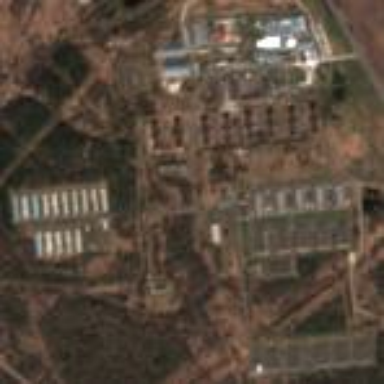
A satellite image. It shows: Industrial area used as poultry farmyard.